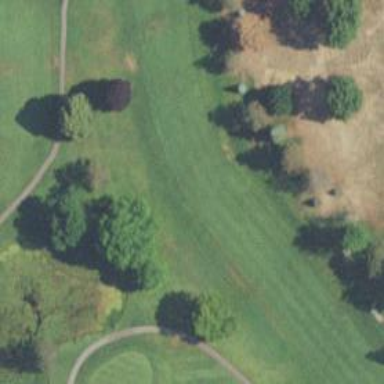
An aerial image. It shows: Golf hole.